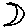
Label: moon